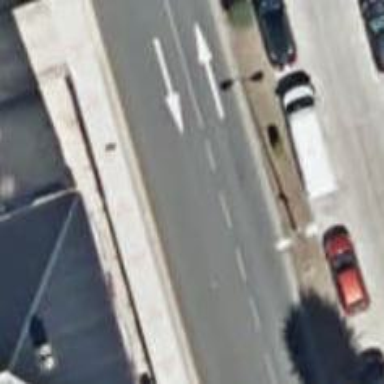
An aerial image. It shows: Bump for traffic calming.